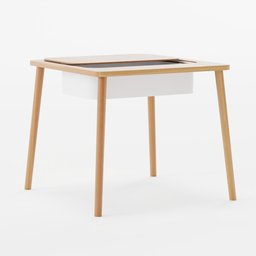
Label: furniture